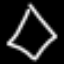
Label: diamond